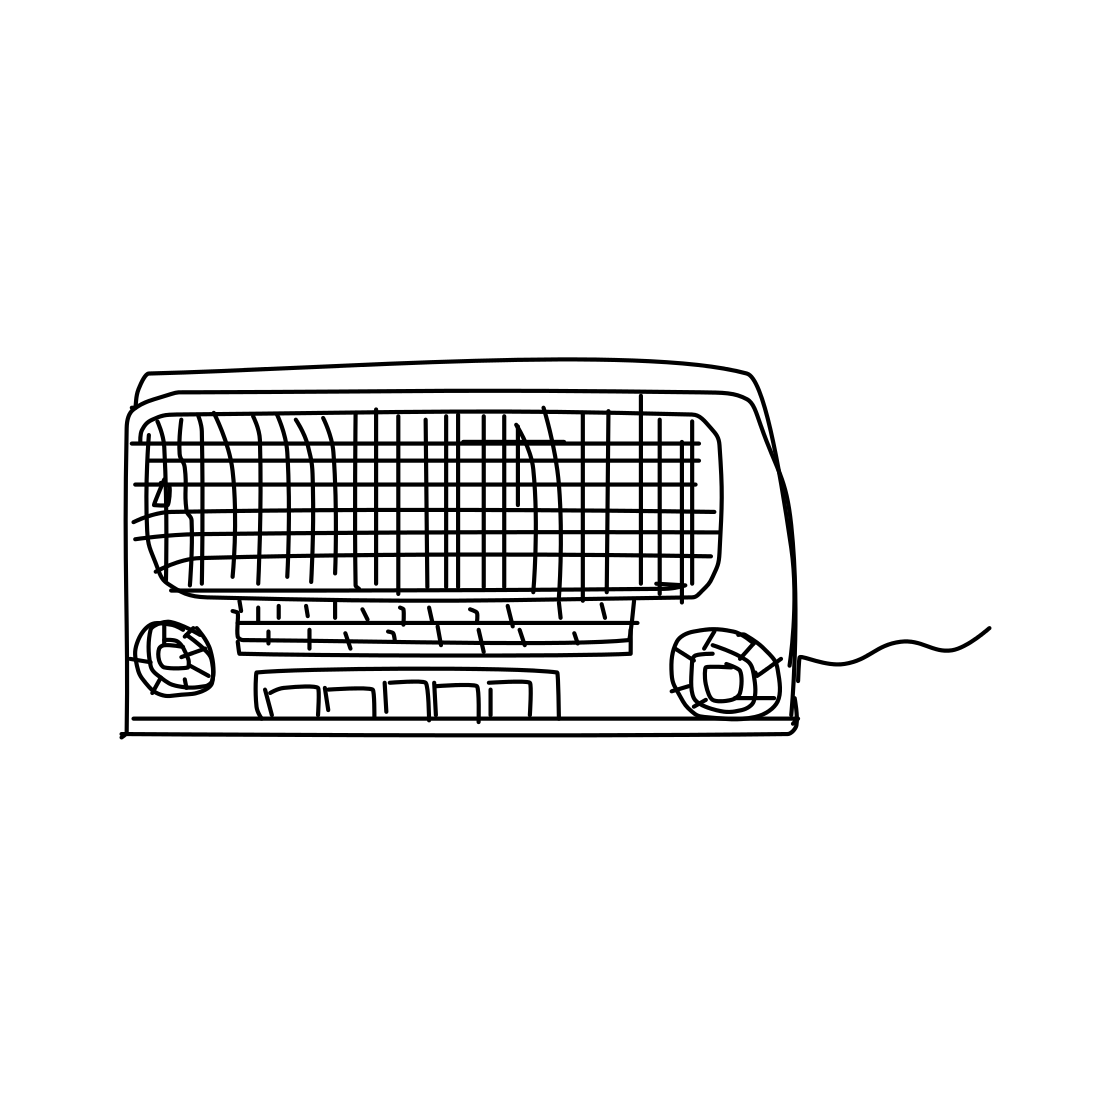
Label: radio